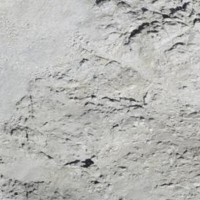
EUNIS habitat code: 48
Species observed at this site:
Saxifraga exarata
Doronicum grandiflorum